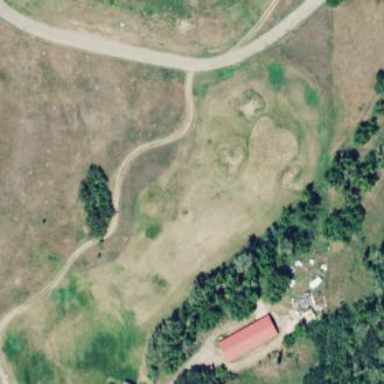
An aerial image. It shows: Rough area in golf course.